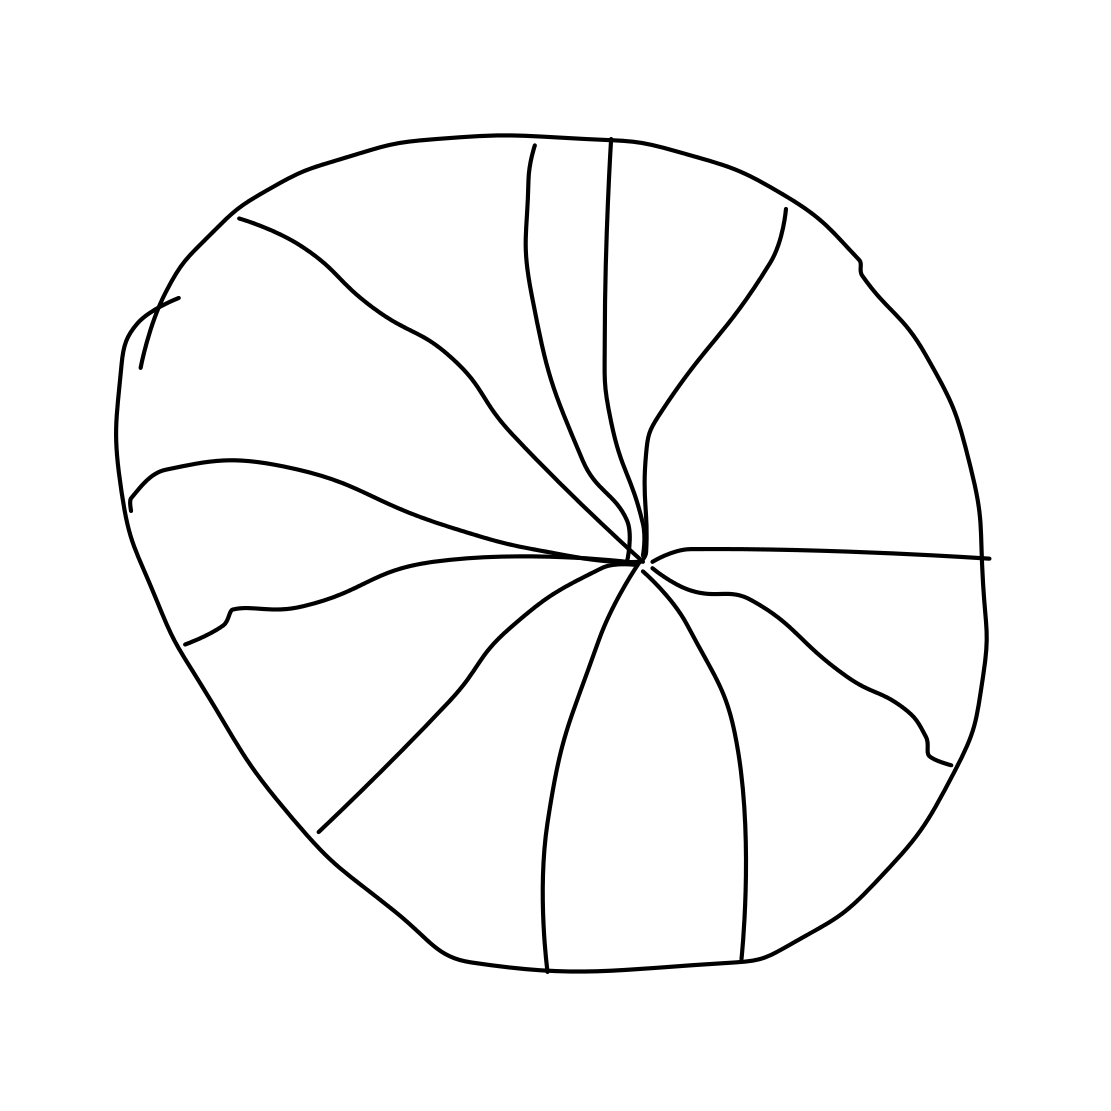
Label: diamond